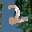
Label: 2